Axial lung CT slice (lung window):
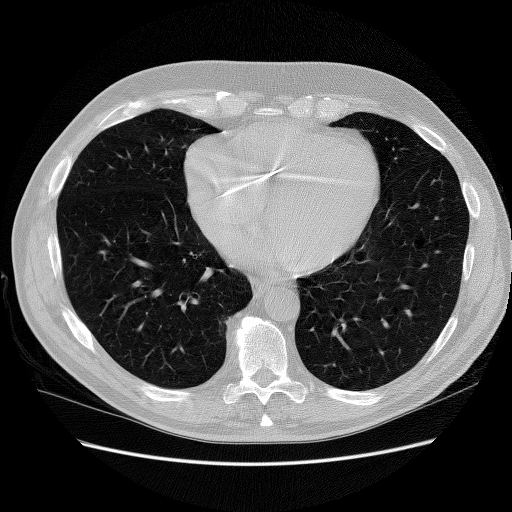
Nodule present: no